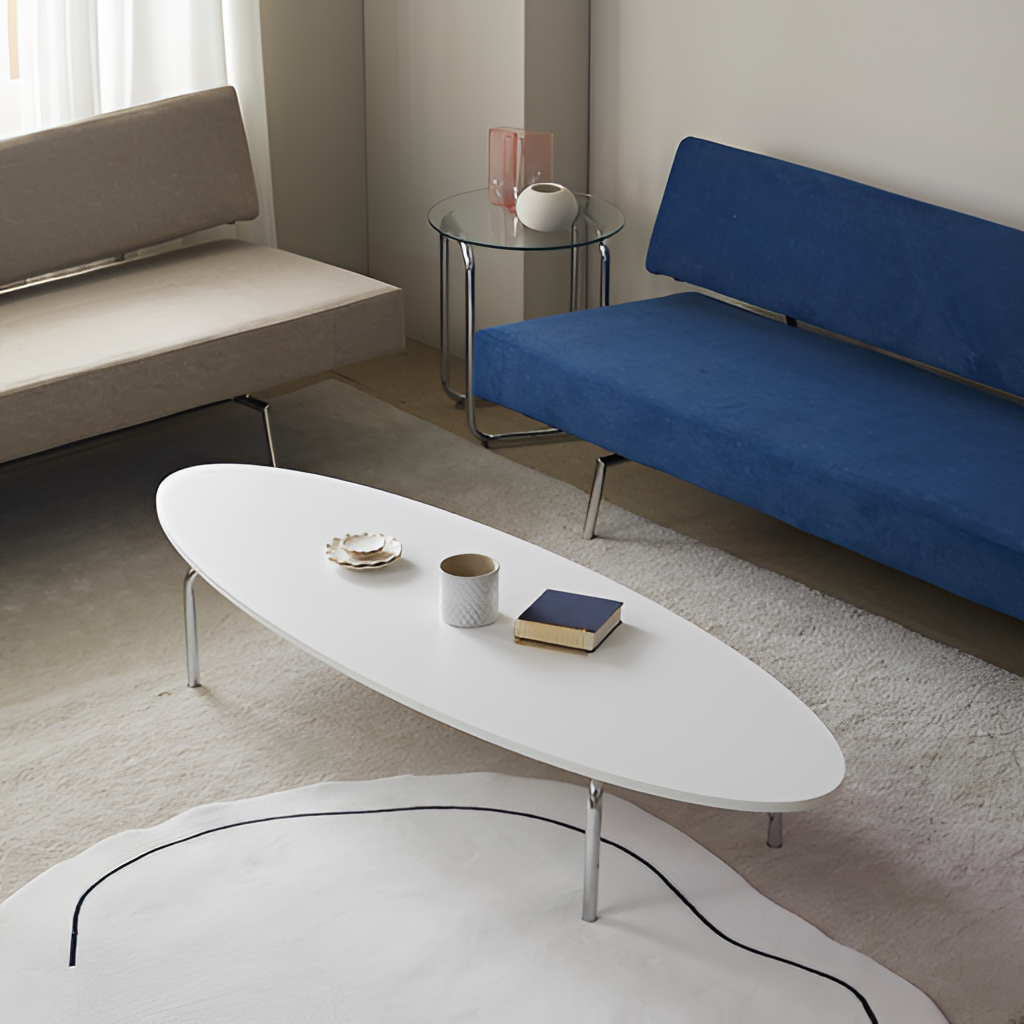
living room, metal coffee table, modern, paint wallpaper, with solid pattern, brown carpet flooring, with solid pattern